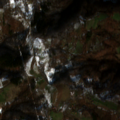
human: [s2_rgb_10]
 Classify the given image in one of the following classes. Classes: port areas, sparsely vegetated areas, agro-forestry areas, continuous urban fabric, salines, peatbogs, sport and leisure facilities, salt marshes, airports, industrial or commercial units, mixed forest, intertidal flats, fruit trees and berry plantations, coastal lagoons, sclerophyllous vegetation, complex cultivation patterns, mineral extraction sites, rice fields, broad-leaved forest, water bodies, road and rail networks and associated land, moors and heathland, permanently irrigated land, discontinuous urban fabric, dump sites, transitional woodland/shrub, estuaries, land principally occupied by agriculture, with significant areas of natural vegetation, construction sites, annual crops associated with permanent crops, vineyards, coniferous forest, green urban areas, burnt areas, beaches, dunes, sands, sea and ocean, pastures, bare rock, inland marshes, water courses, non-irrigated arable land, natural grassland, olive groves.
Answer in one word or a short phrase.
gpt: land principally occupied by agriculture, with significant areas of natural vegetation, broad-leaved forest, mixed forest